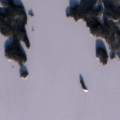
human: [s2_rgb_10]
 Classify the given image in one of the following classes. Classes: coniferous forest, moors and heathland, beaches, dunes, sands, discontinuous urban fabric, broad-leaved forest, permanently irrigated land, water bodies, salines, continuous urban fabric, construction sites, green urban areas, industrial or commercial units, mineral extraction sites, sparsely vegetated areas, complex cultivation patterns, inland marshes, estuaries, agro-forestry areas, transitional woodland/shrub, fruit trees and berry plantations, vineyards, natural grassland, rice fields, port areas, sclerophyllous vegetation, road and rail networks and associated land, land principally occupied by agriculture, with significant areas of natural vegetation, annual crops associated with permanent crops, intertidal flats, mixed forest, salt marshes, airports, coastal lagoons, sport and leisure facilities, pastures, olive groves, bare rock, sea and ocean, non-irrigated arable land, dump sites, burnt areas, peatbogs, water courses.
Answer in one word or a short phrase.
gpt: coniferous forest, mixed forest, water bodies